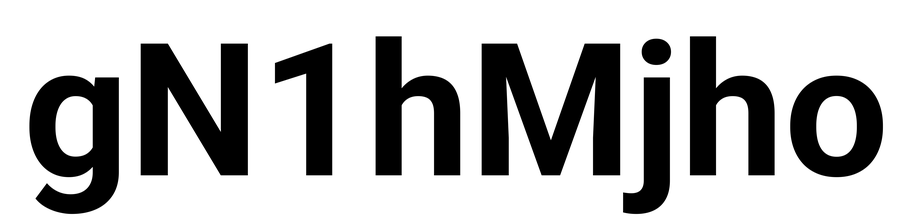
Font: Roboto_Bold